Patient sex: F
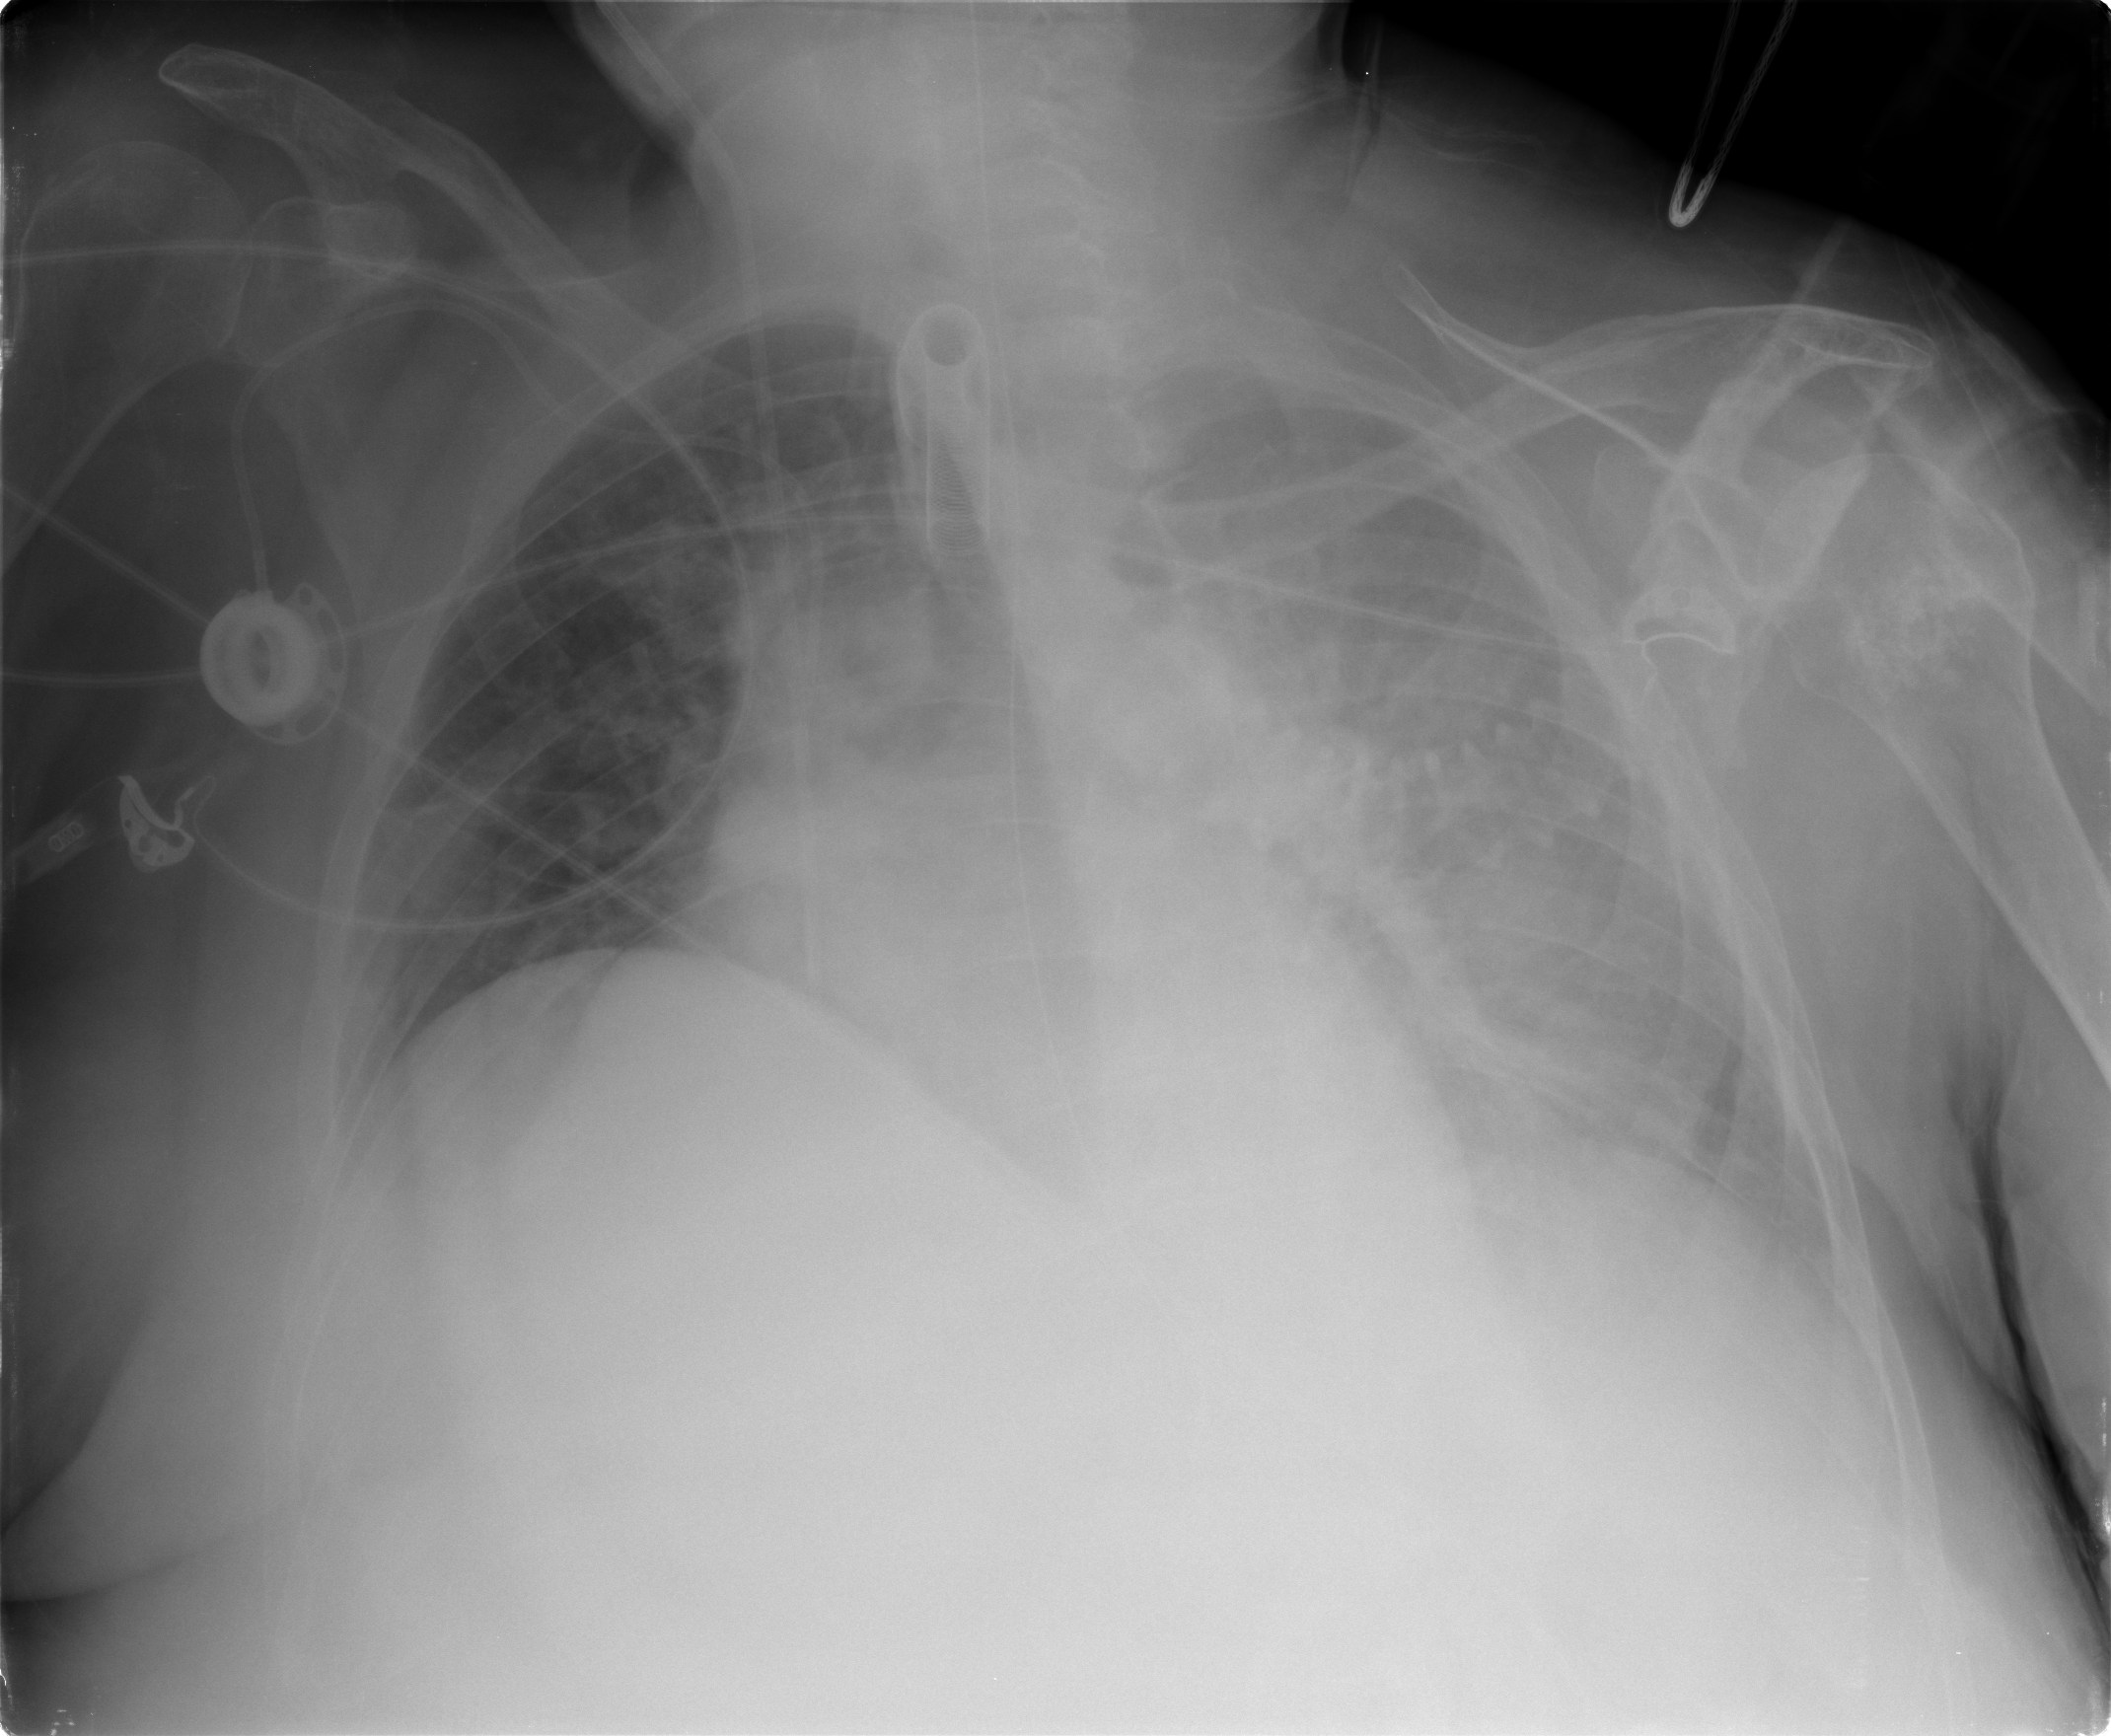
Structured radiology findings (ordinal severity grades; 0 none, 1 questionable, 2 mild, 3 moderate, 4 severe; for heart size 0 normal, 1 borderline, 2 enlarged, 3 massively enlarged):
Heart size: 2
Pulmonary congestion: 2
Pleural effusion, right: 1
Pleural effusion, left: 3
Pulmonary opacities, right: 2
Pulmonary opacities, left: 2
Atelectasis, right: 0
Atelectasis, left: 2